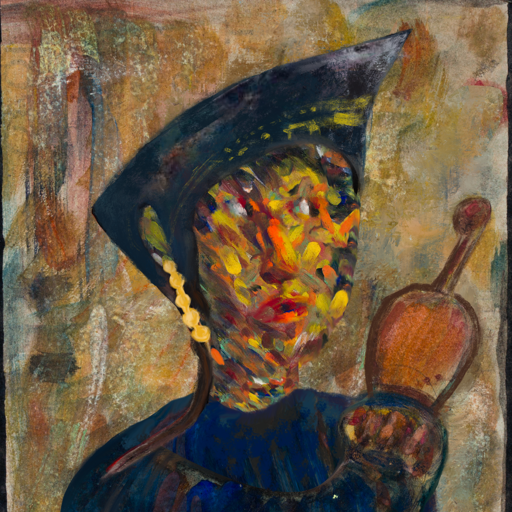
Background: Pipe, Head And Neck Side: An_Impression, Face Side: An_Impression, Bust: Pipe, Hair Side: Blank, Head Accessory: Irani, Second Necklace: Blank, Necklace: Blank, Baby: Blank